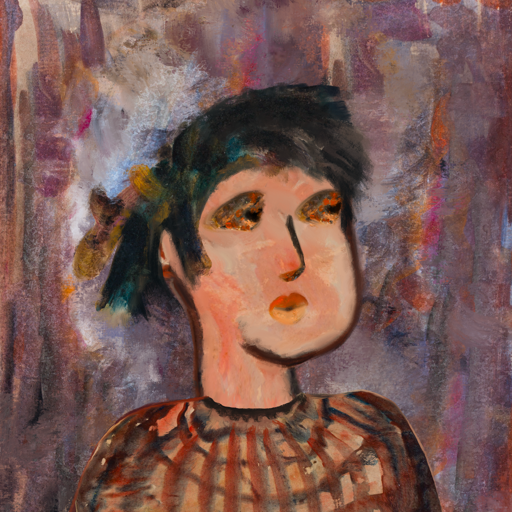
Background: Hypocrite, Head And Neck Side: Roy_Bahadur, Face Side: Gypsy_Queen, Bust: Orphan, Hair Side: Pipe, Head Accessory: Blank, Second Necklace: Blank, Necklace: Blank, Baby: Blank